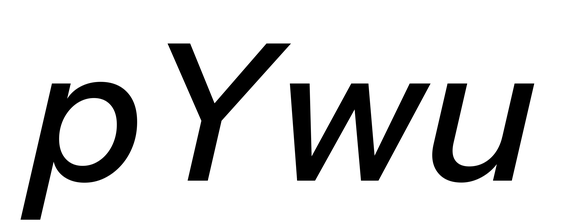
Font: InstrumentSans-Italic_Medium_Italic